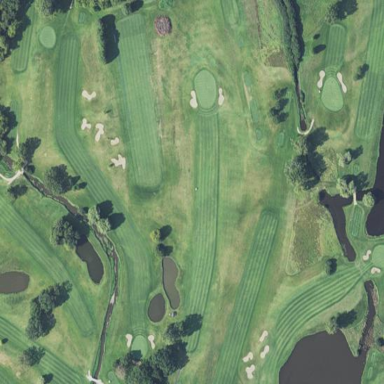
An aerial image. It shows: Golf course surrounded by greenery.